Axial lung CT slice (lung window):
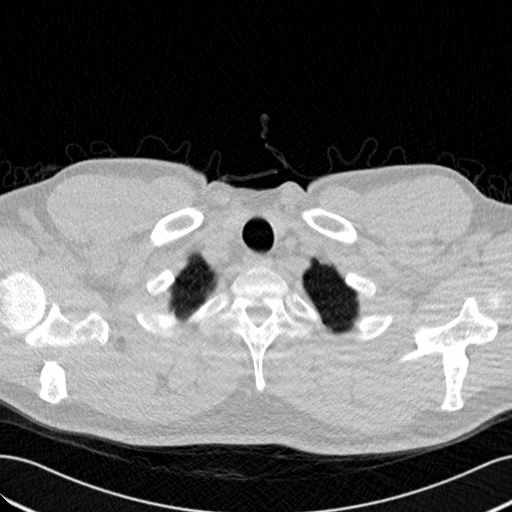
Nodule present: no